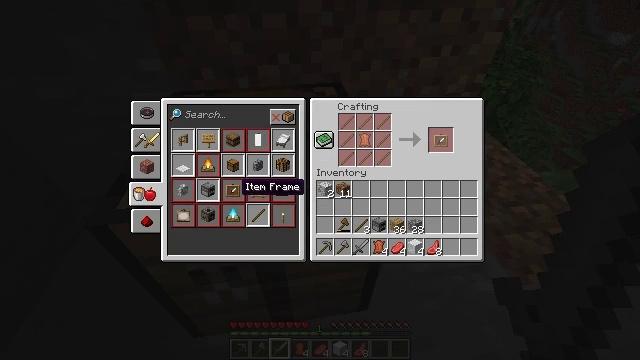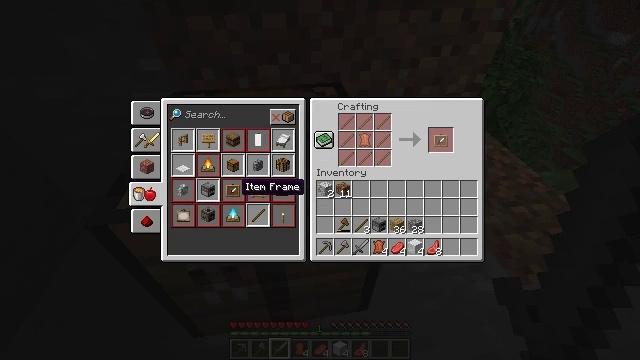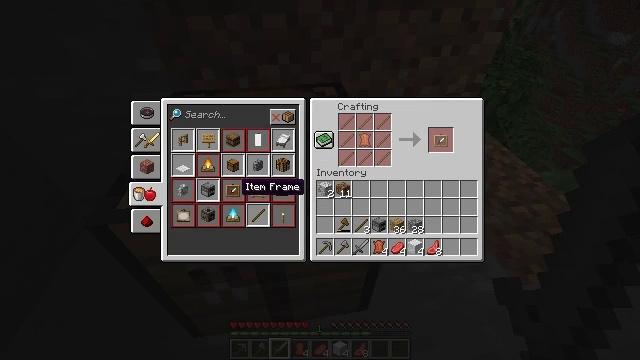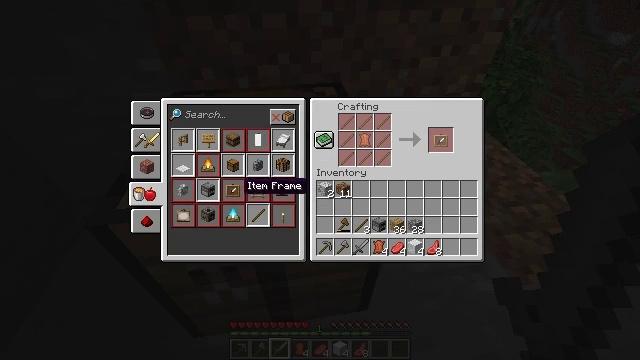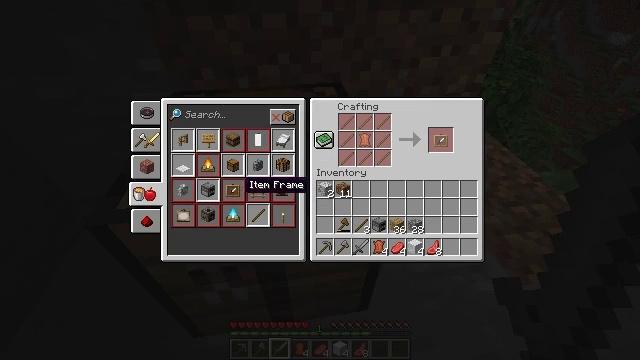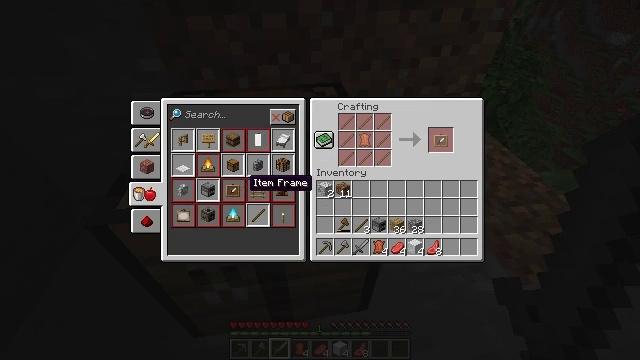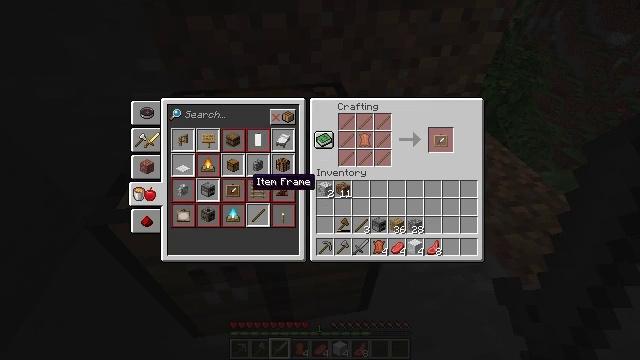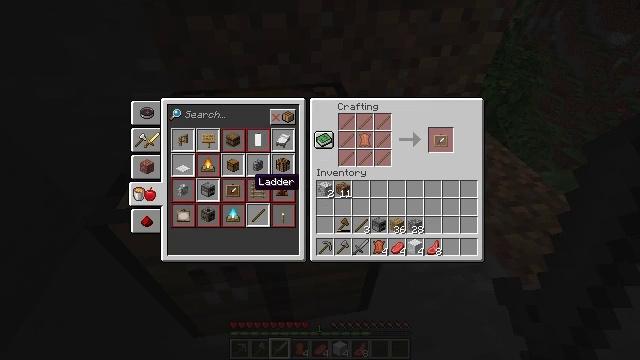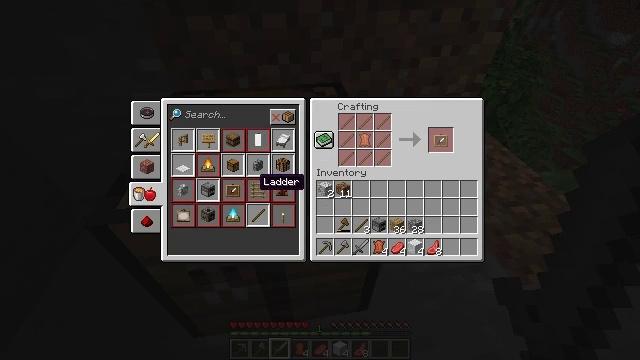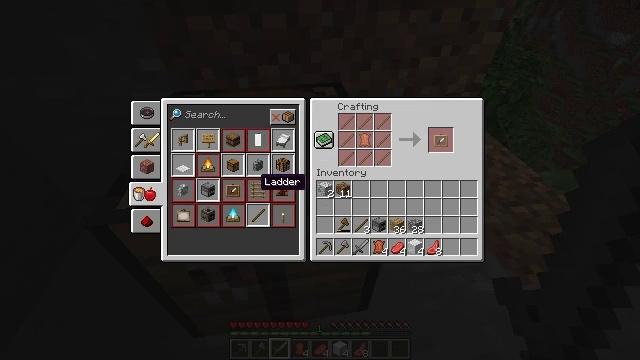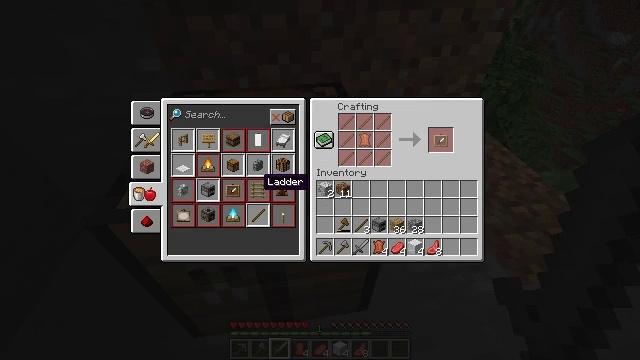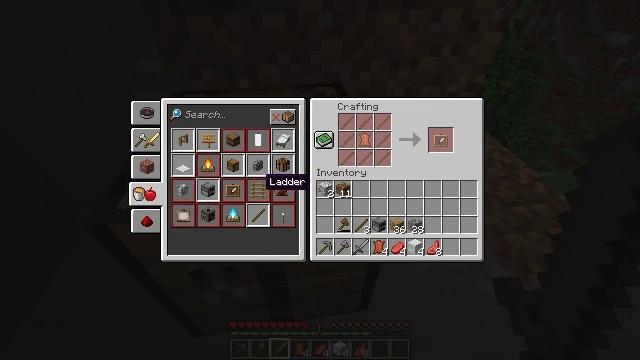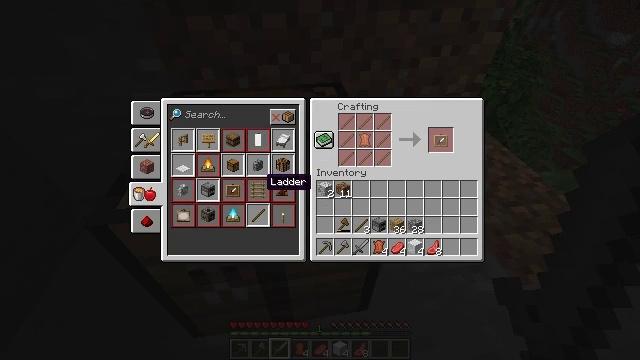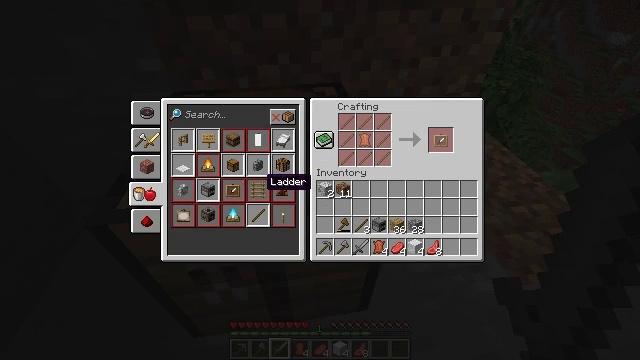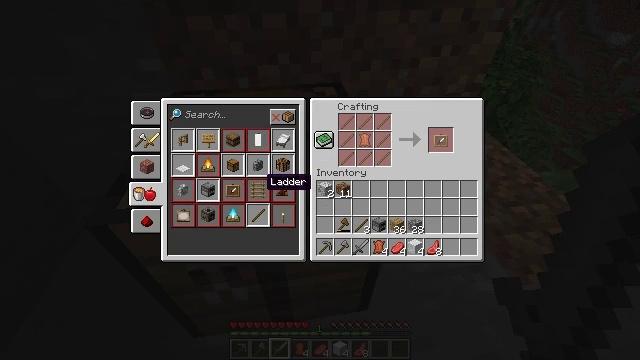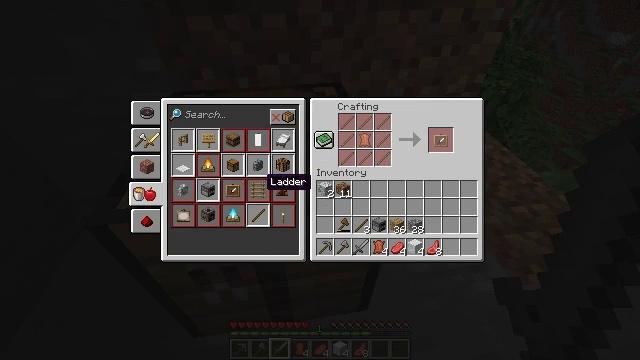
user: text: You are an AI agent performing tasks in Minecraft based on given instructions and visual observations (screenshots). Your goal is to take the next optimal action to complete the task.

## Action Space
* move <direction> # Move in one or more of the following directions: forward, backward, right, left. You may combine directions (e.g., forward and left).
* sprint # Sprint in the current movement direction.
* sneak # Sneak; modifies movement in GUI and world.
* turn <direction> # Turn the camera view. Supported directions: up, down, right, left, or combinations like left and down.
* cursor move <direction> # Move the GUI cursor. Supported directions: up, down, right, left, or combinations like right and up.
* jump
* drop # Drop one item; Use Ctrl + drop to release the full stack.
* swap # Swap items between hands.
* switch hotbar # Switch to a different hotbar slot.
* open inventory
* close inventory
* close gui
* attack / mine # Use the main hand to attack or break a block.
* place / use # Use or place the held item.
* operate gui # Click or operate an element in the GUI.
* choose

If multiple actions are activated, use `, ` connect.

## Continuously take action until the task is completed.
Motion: motion action
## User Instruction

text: Open the crafting table to craft leather boots.
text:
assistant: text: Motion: no_op
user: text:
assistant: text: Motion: no_op
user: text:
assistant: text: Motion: no_op
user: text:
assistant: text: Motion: no_op
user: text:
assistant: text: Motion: no_op
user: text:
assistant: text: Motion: no_op
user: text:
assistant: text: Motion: no_op
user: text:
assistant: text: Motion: no_op
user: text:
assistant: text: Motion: no_op
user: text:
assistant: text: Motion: no_op
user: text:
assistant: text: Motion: no_op
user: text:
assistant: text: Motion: no_op
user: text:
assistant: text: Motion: no_op
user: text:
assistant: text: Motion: no_op
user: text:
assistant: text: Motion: no_op
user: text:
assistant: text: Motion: no_op
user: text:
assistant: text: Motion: no_op
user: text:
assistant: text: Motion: no_op
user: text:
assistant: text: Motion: no_op
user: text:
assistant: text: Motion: no_op
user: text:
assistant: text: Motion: no_op
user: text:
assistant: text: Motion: no_op
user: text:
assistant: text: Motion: no_op
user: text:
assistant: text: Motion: no_op
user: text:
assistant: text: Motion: no_op
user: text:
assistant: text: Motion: no_op
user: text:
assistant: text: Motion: no_op
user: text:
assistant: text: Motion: no_op
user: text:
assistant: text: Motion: no_op
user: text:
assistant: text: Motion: no_op